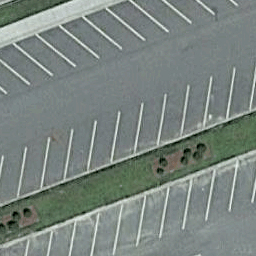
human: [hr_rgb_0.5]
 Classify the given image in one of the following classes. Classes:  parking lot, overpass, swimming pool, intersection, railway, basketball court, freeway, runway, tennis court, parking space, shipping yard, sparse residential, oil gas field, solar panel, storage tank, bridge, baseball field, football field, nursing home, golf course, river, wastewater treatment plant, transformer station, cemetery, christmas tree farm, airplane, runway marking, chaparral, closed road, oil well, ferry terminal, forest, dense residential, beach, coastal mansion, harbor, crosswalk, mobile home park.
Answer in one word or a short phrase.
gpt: parking space